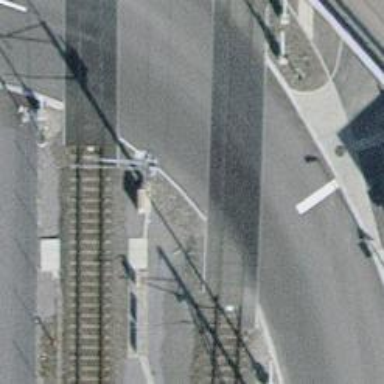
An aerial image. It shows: Level crossing on the railway with lights and double half barrier.